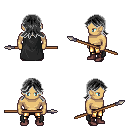
a pixel art fantasy rpg character, male body template, human, tanned skin, black cape, gold greaves, gray loose hair, maroon shoes, spear, four views (front, back, left, right), 2x2 character sprite sheet, small pixel art, hard edges, no anti-aliasing